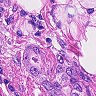
Metastatic tissue present: yes